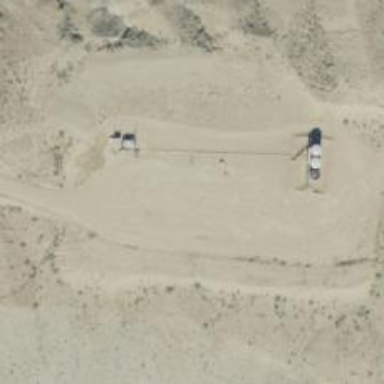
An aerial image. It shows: Petroleum well that is man-made.